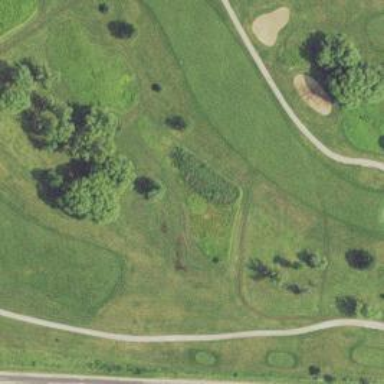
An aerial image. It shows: Rough area in golf course.